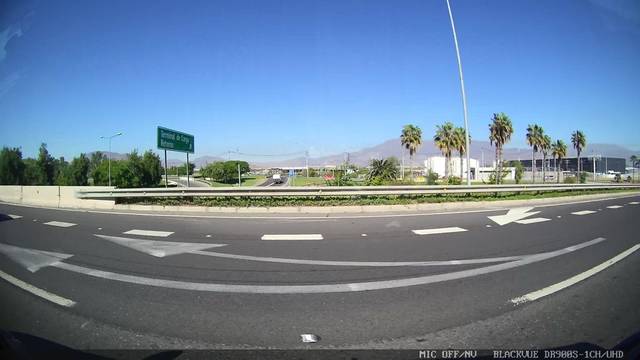
Region: Chile
Coordinates: -33.411, -70.793